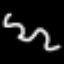
Label: squiggle